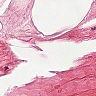
Metastatic tissue present: no